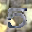
Label: 5